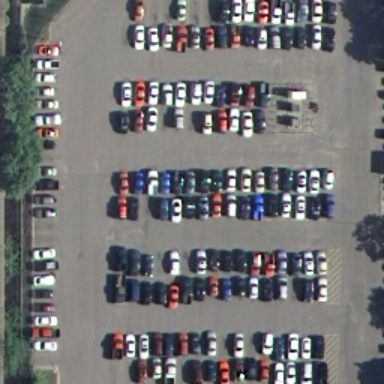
Lots of cars parked in lines in the parking lot .